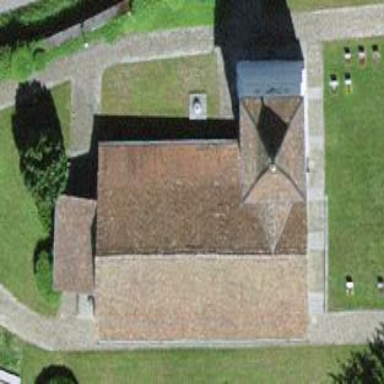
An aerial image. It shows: Beautiful church building.